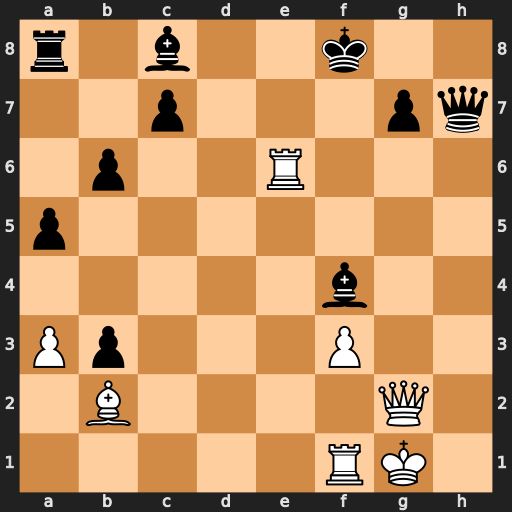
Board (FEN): r1b2k2/2p3pq/1p2R3/p7/5b2/Pp3P2/1B4Q1/5RK1
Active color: w
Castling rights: -
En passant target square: -
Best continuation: Bxg7+ Qxg7 Re8+ Kxe8 Qxg7